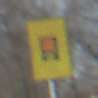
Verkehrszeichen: KennzeichnungspflichtigeFahrzeugeGefaehrlicheGueterOhnePfeilsymbol
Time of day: MorningAfternoon
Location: Outdoor (Suburban)
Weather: PartlyCloudy
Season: NotSpecified
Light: Natural